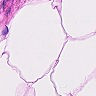
Metastatic tissue present: no